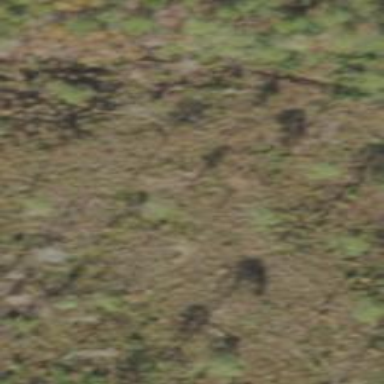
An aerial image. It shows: Swampy wetland with needle-leaved vegetation.